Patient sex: M
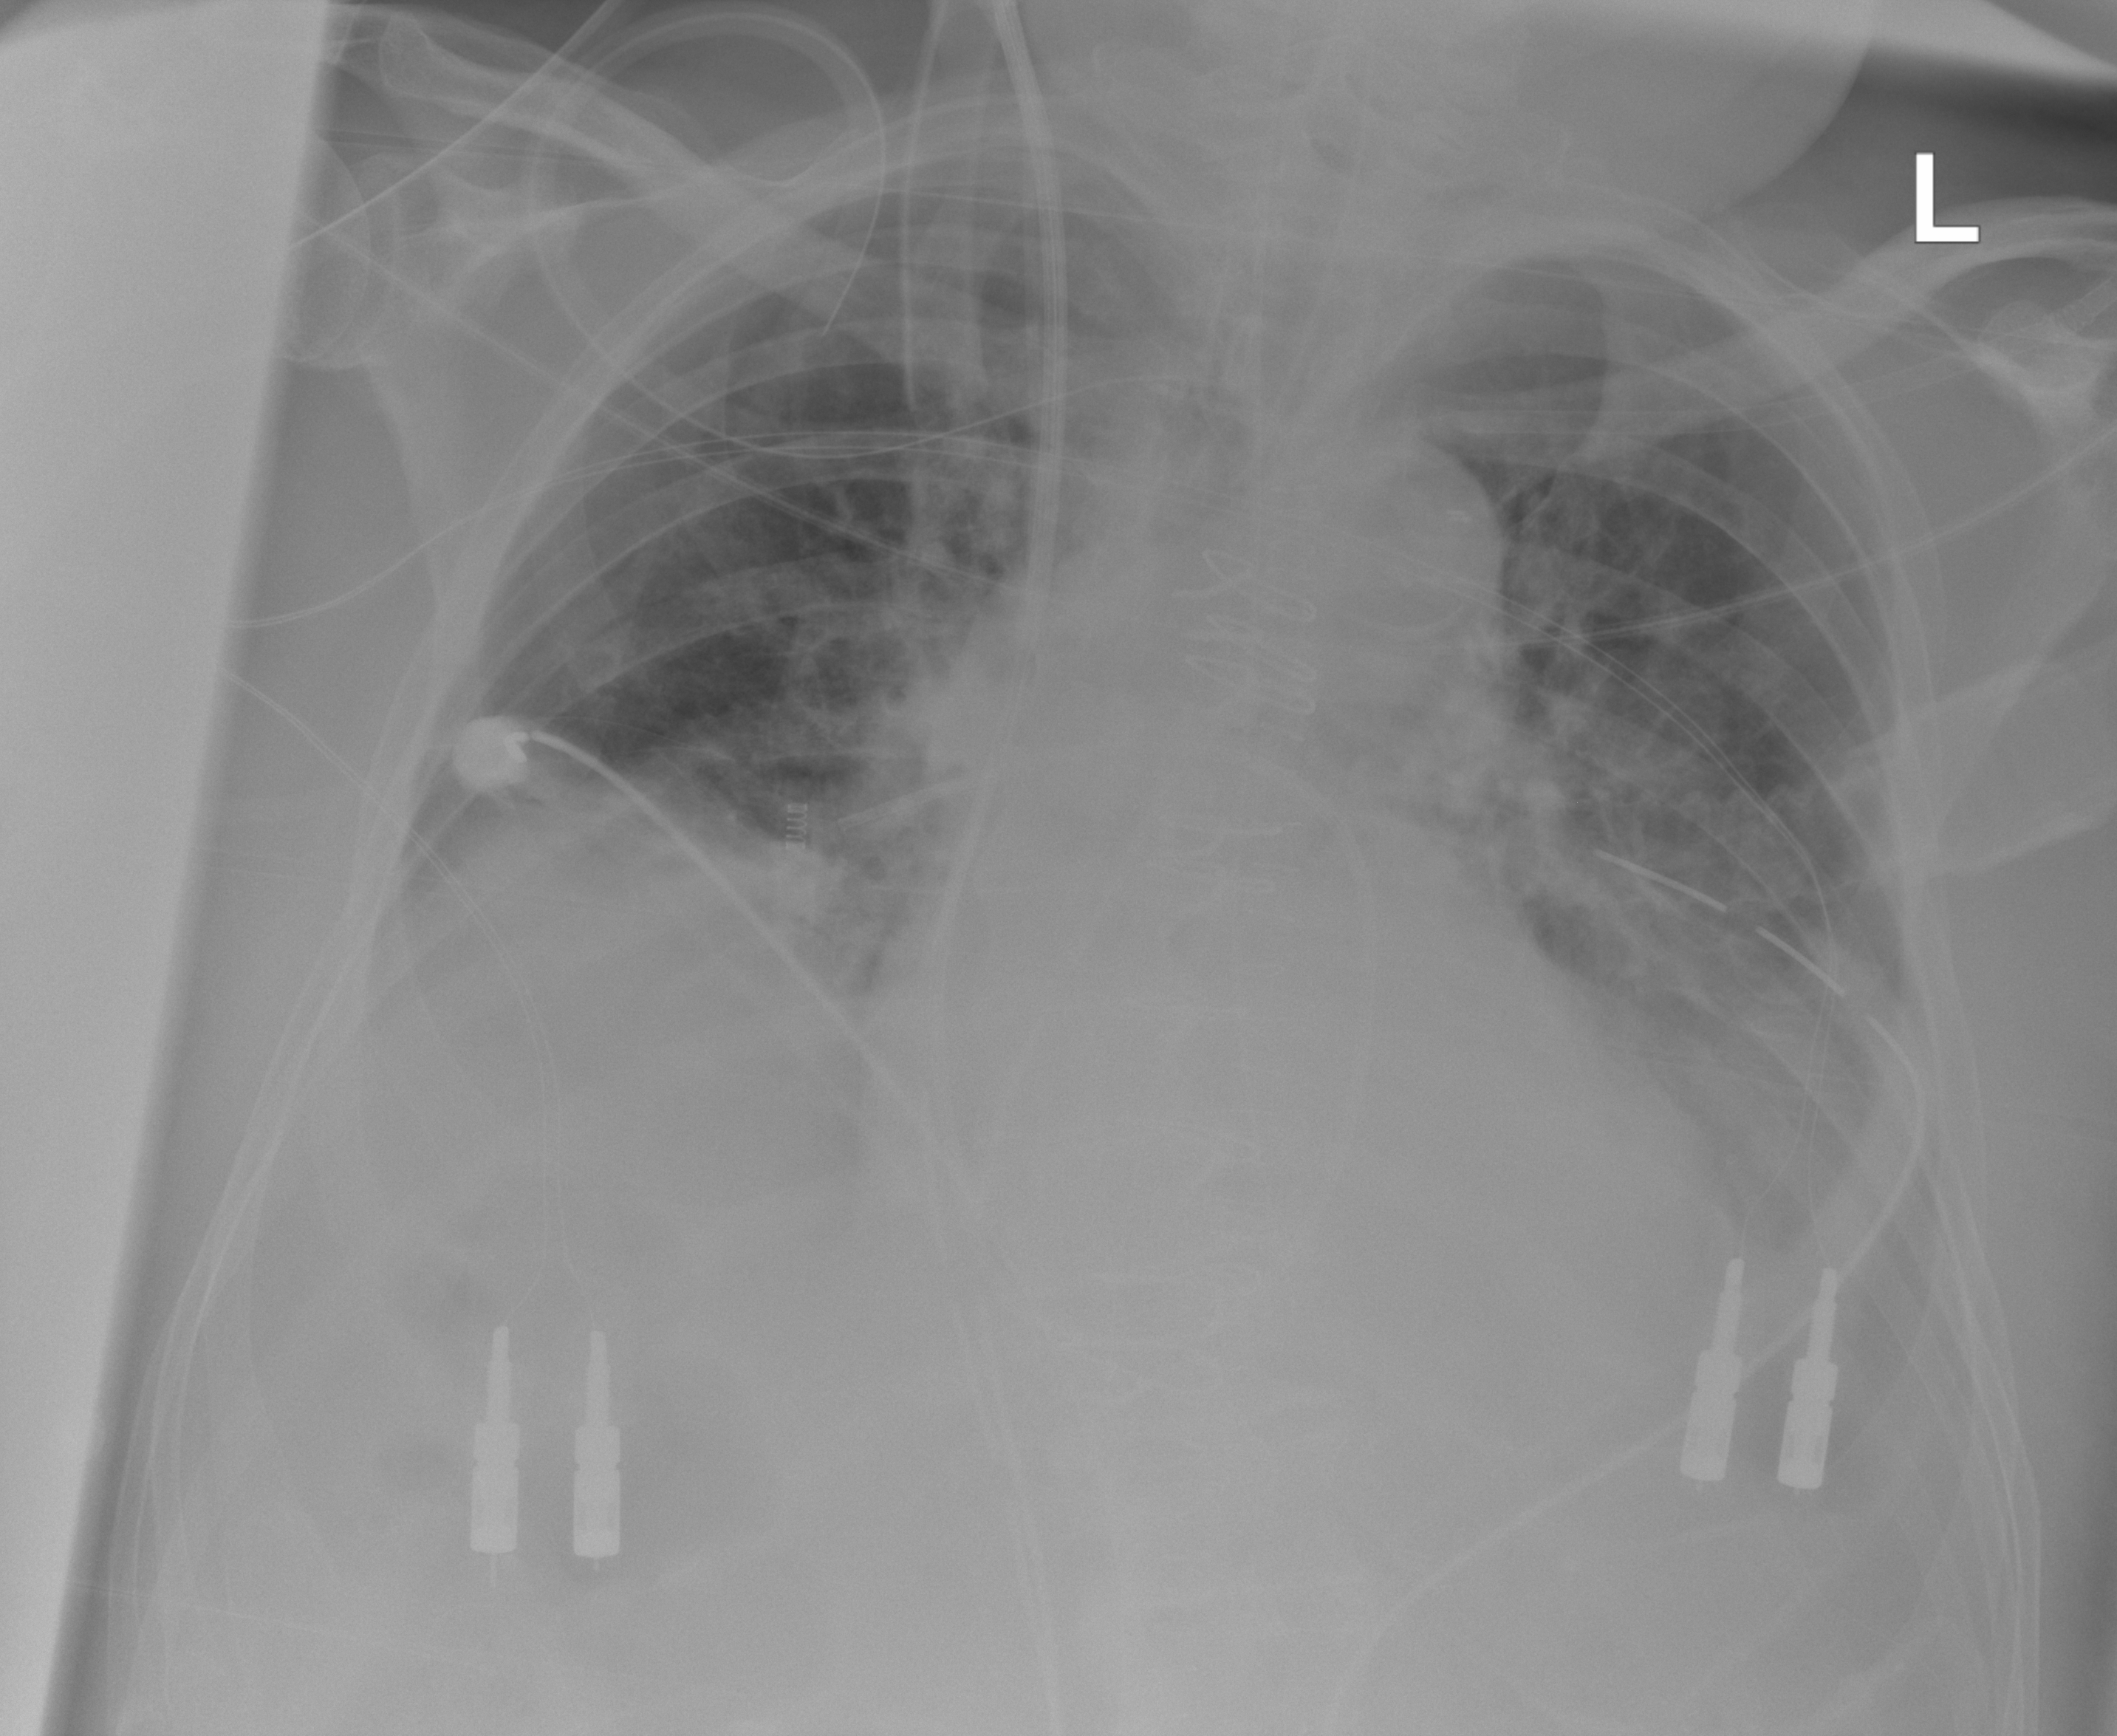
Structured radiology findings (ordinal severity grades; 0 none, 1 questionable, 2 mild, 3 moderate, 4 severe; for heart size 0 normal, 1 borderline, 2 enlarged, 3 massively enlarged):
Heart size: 1
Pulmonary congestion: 2
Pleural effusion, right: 0
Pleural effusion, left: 2
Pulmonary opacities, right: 1
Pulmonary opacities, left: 0
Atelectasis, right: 2
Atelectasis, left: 2